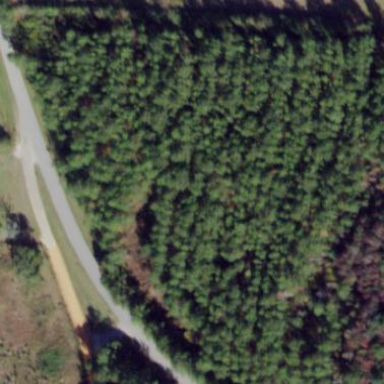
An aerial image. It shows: Forest area predominantly covered with needle-leaved trees.